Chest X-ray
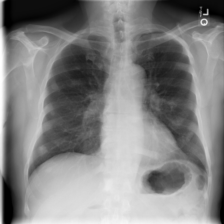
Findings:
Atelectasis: negative
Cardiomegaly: negative
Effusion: negative
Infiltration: negative
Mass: negative
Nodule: negative
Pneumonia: negative
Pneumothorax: negative
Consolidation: negative
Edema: negative
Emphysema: negative
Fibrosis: negative
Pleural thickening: negative
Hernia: negative